Question: What is the measurement shown in the image?
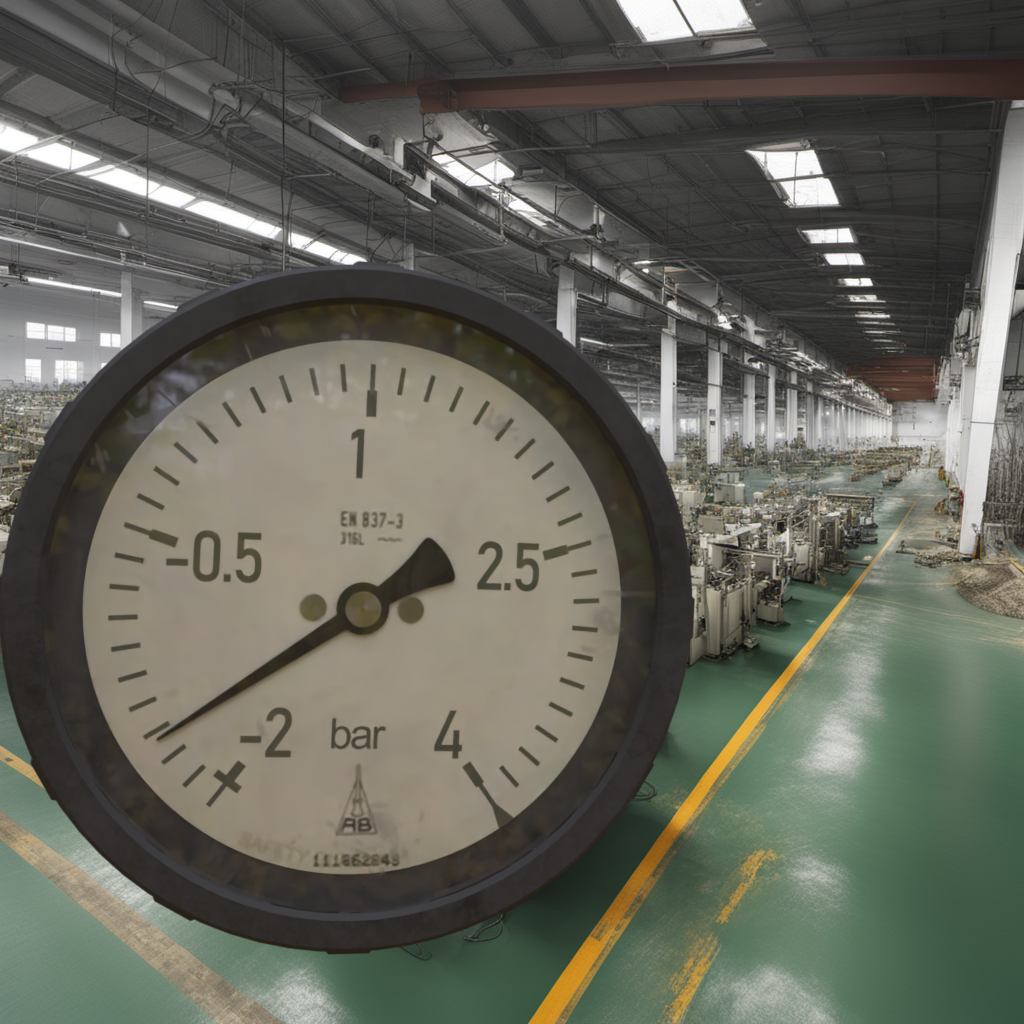
Answer: The result is -1.63
Question: What is the value range of this measurement?
Answer: The range is from -2 to 4
Question: What is the minimum and maximum reading range of the measurement in the image?
Answer: The minimum value is -2 and the maximum value is 4